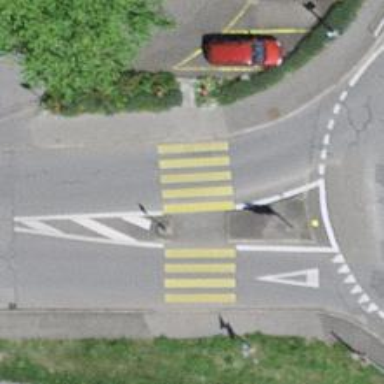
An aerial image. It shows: Marked zebra crossing with island.